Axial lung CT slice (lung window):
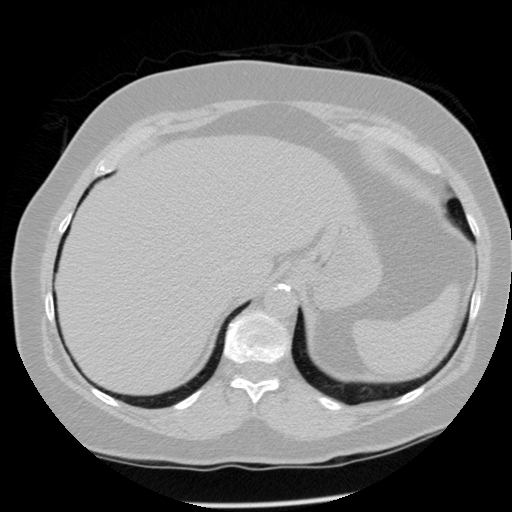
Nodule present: no